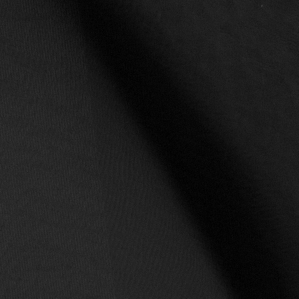
Label: non_frost